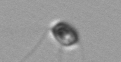
Label: Chaetoceros